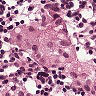
Metastatic tissue present: yes